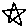
Label: star